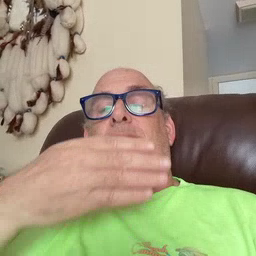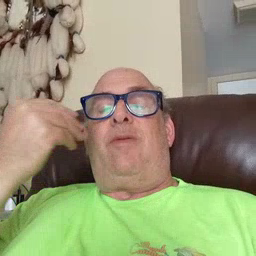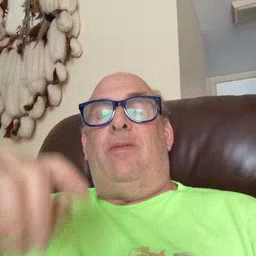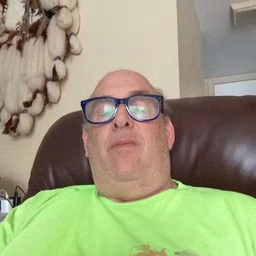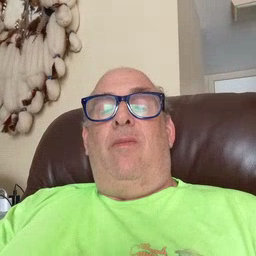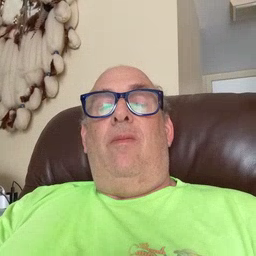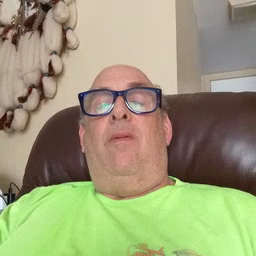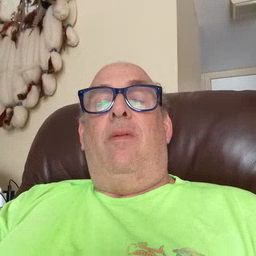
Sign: better